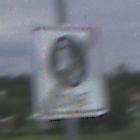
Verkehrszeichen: EndeFussgaengerzone
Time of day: Midday
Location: Outdoor (Nature)
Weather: PartlyCloudy
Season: NotSpecified
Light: Natural